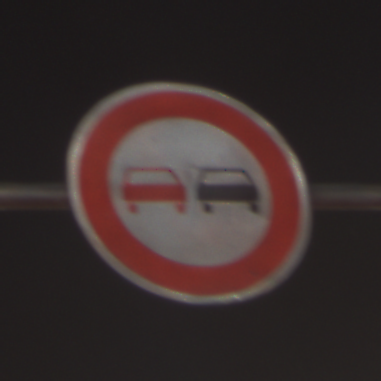
Verkehrszeichen: Ueberholverbot
Umgebung: Outdoor, Urban
Tageszeit: Night
Wetter: PartlyCloudy
Licht: Artificial
Jahreszeit: NotSpecified
Kontrast: HighContrast